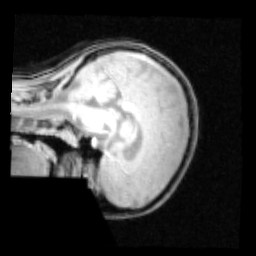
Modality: PDw
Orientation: sagittal
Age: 15
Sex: female
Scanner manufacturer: siemens
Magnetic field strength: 3 T
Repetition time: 0.25 s
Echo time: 0.00103 s